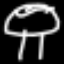
Label: mushroom